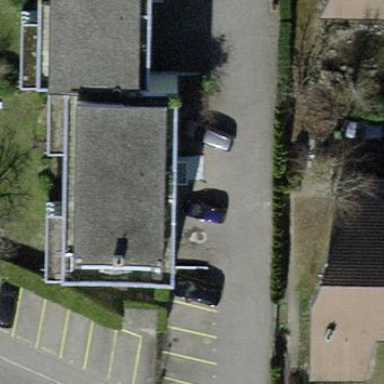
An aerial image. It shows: Terrace building.